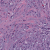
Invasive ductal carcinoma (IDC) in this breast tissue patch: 1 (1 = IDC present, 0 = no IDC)